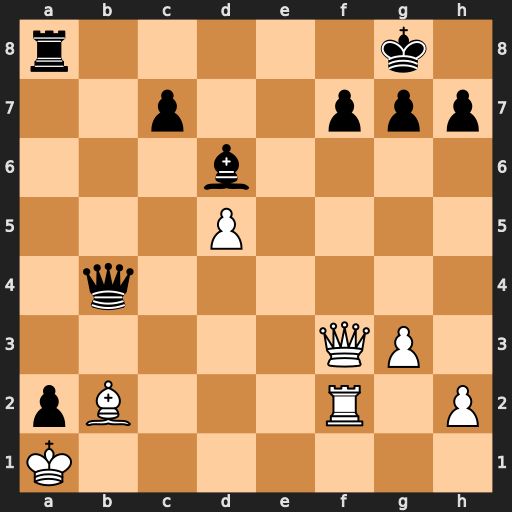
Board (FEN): r5k1/2p2ppp/3b4/3P4/1q6/5QP1/pB3R1P/K7
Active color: w
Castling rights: -
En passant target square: -
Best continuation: Qxf7+ Kh8 Qxg7#